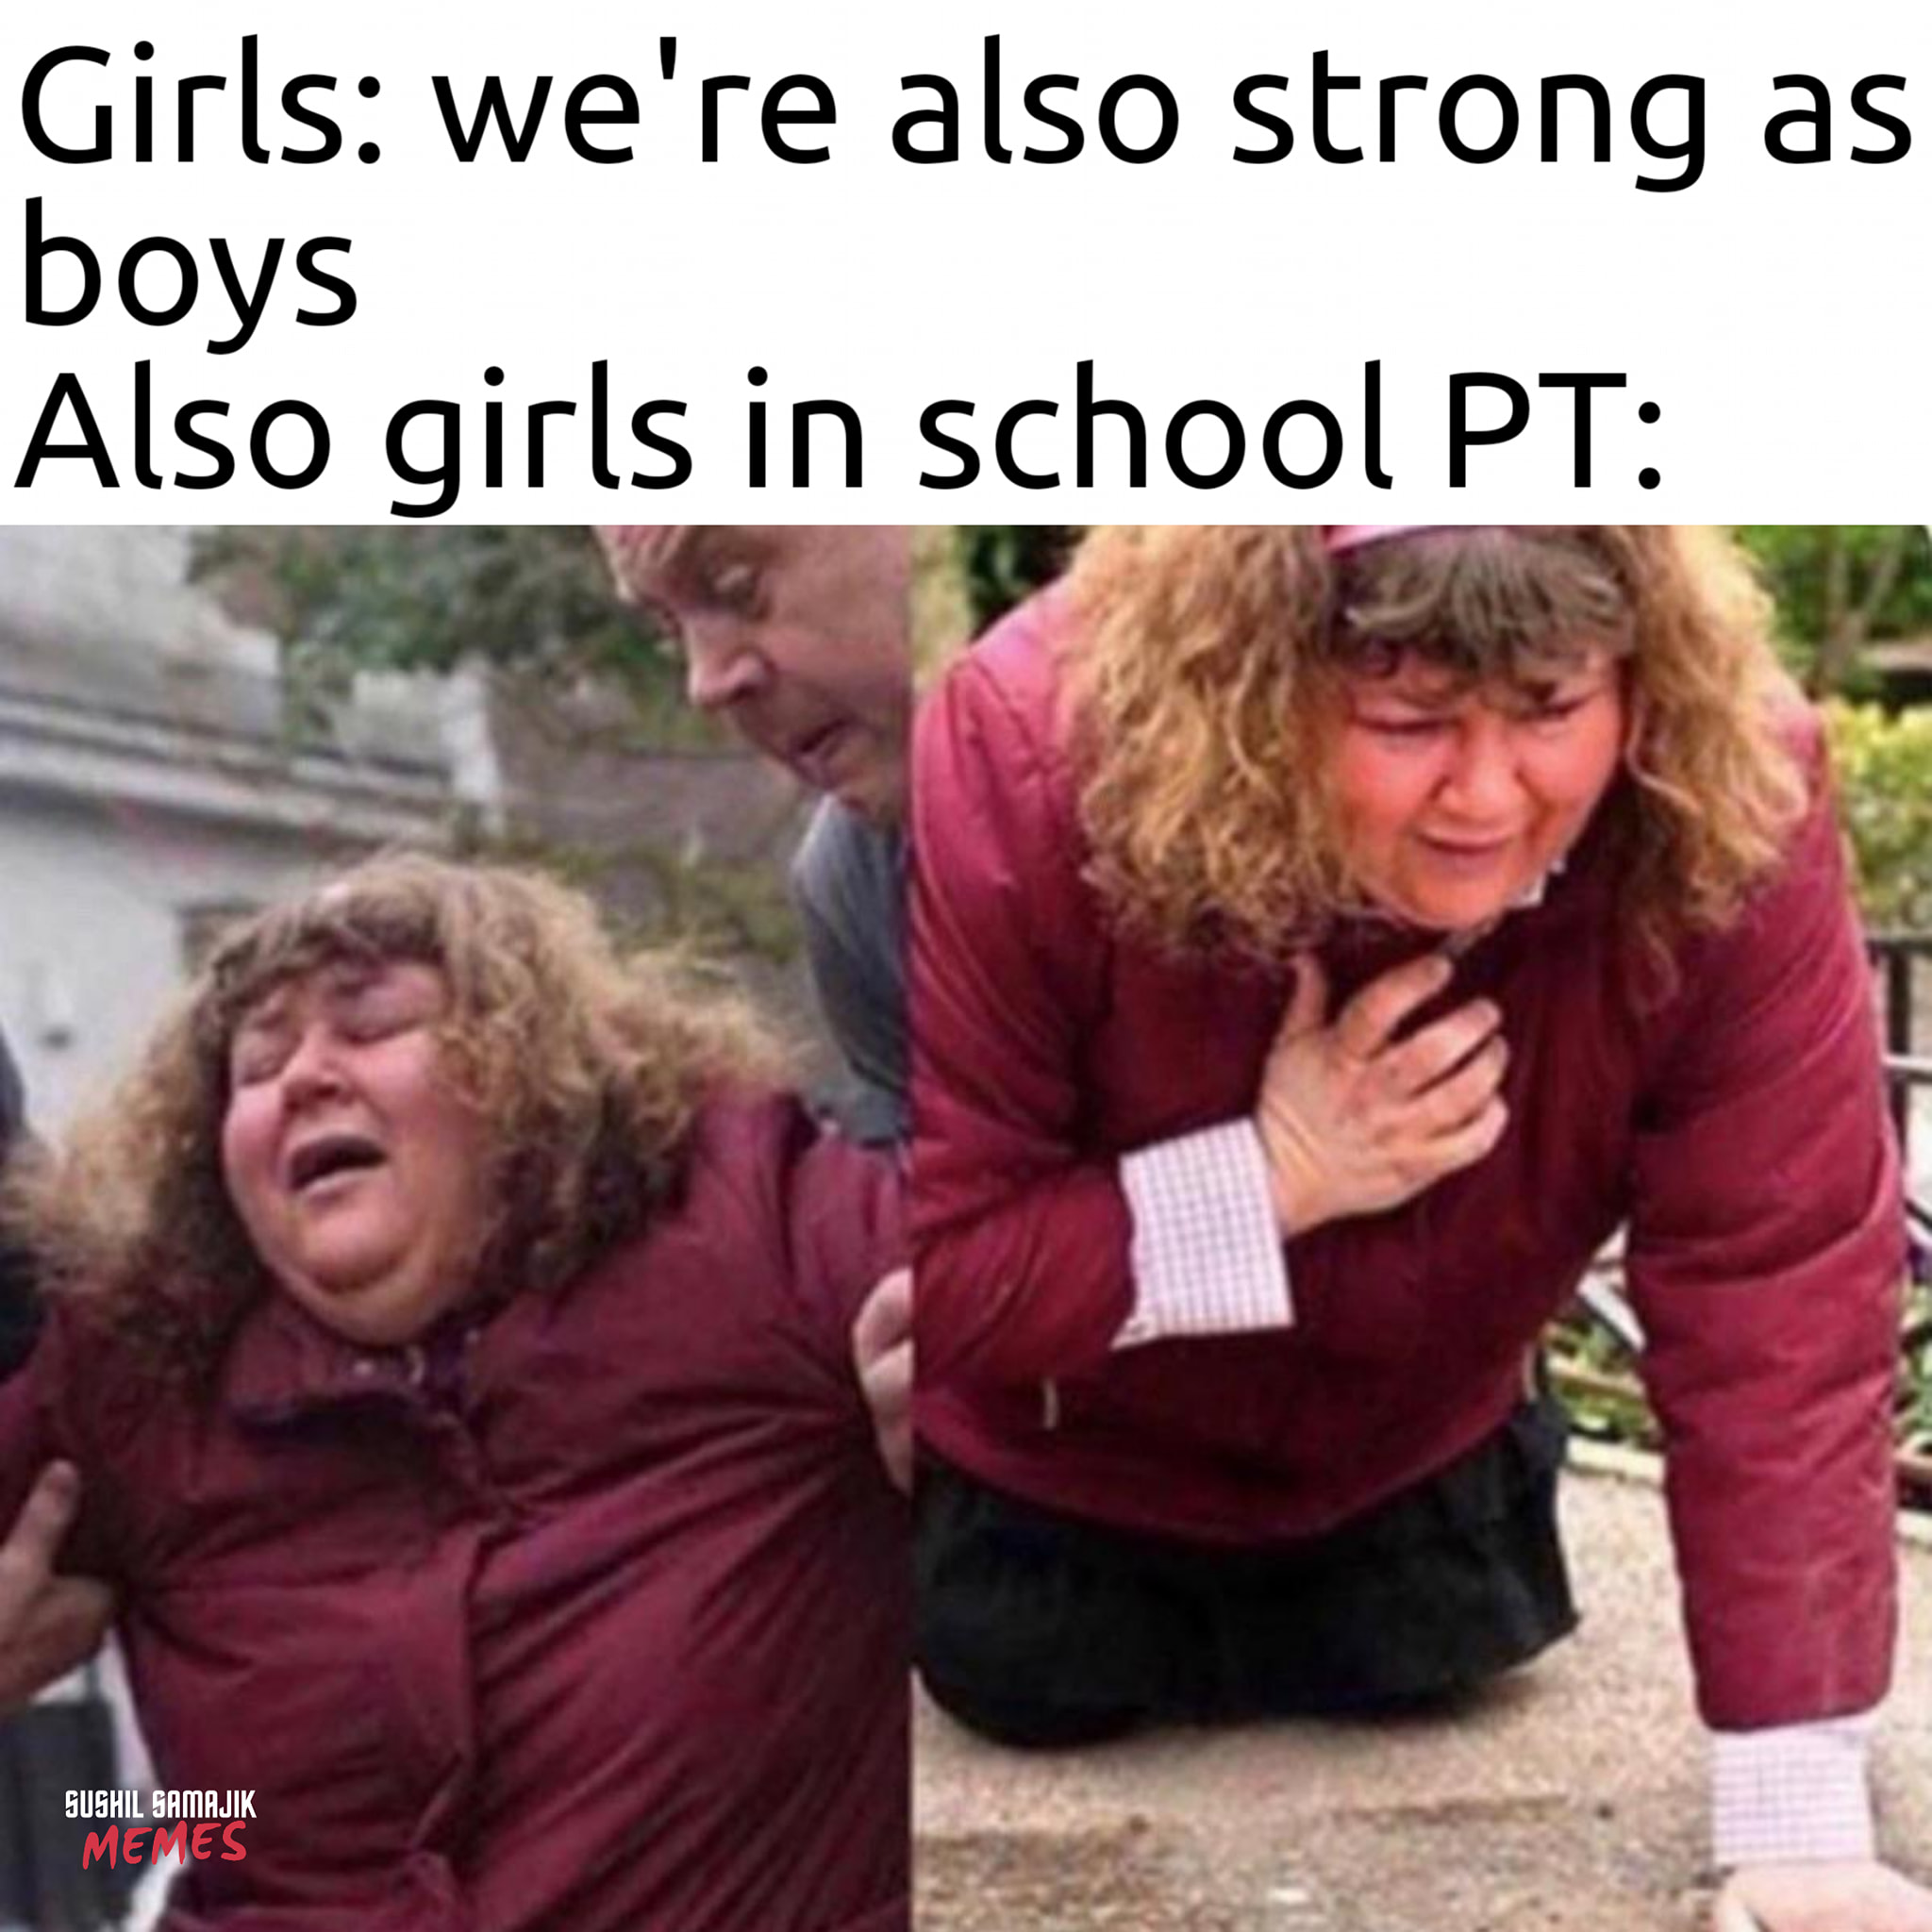
Caption: Girls: we're also strong as boys    Also girls in school PT:
Label: non-hate